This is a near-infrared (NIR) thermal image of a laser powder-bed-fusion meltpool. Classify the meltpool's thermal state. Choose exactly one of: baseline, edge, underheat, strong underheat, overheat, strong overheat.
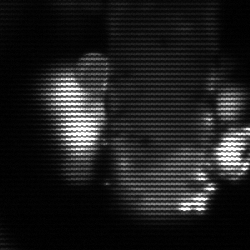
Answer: strong underheat